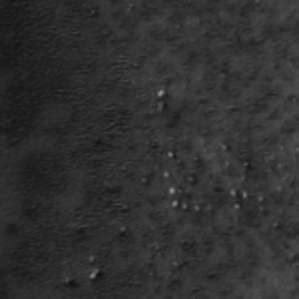
Label: frost